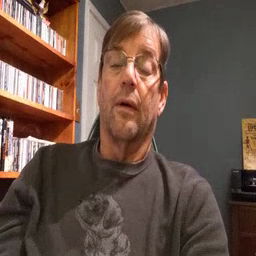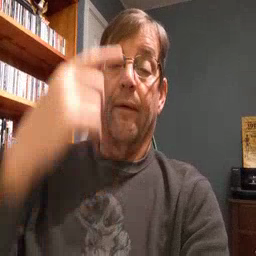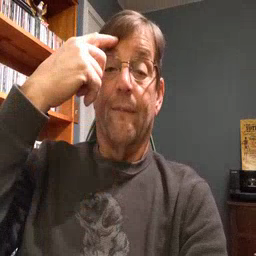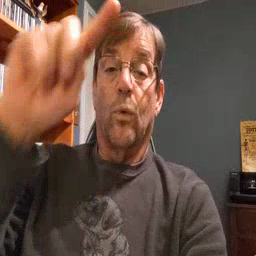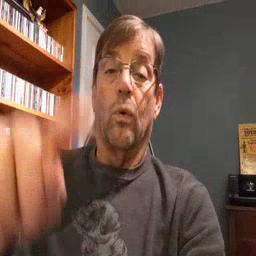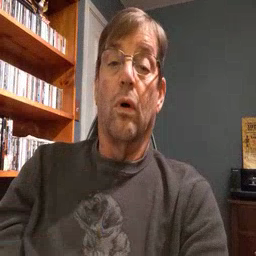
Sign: for